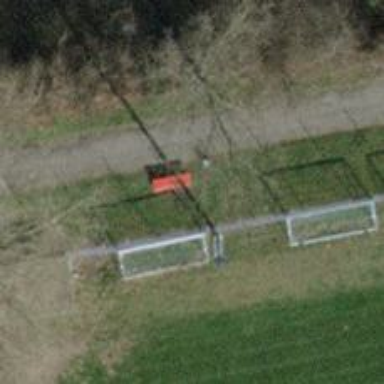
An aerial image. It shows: Red bench.